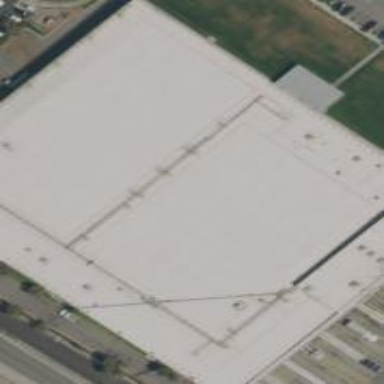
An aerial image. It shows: Warehouse.